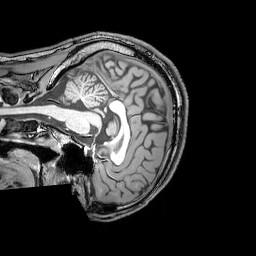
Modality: T1w
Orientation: sagittal
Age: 25
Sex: male
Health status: healthy
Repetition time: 0.081 s
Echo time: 0.037 s